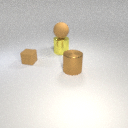
large yellow metal cylinder to the right of small brown rubber cube